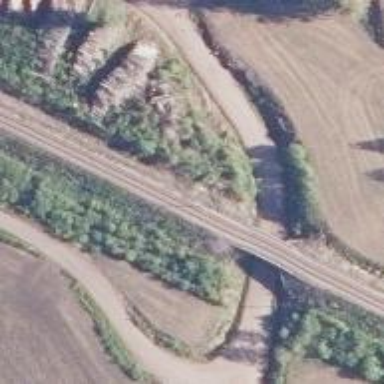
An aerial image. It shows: Continuous rail railway with electrified contact line.